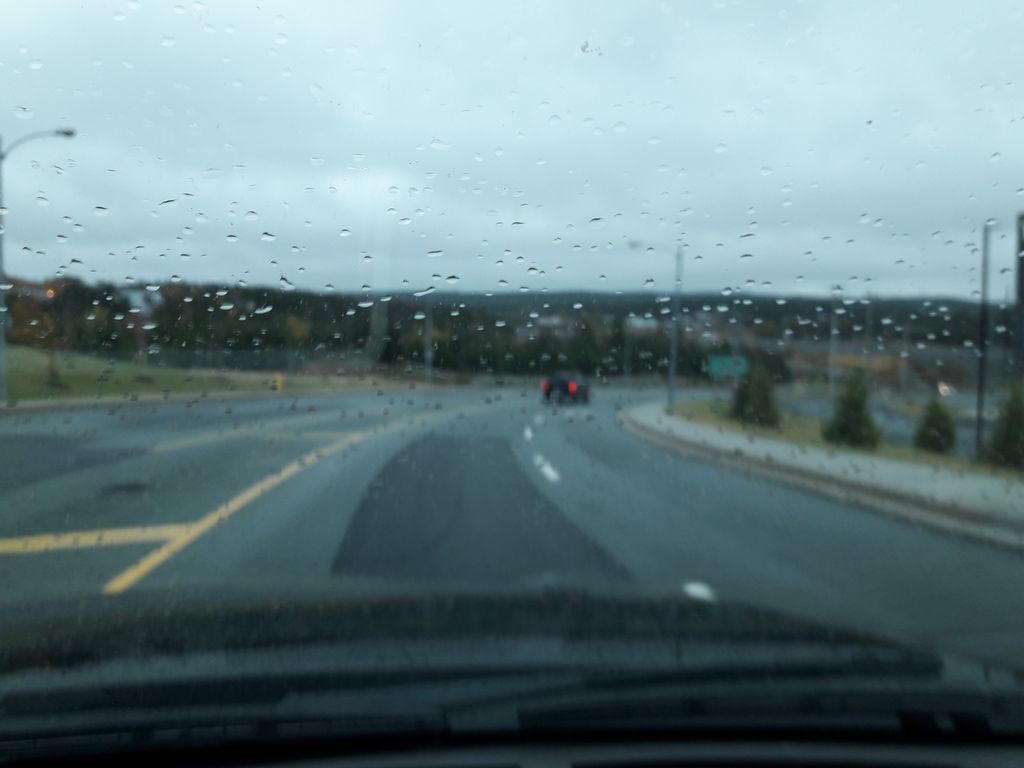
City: st_johns